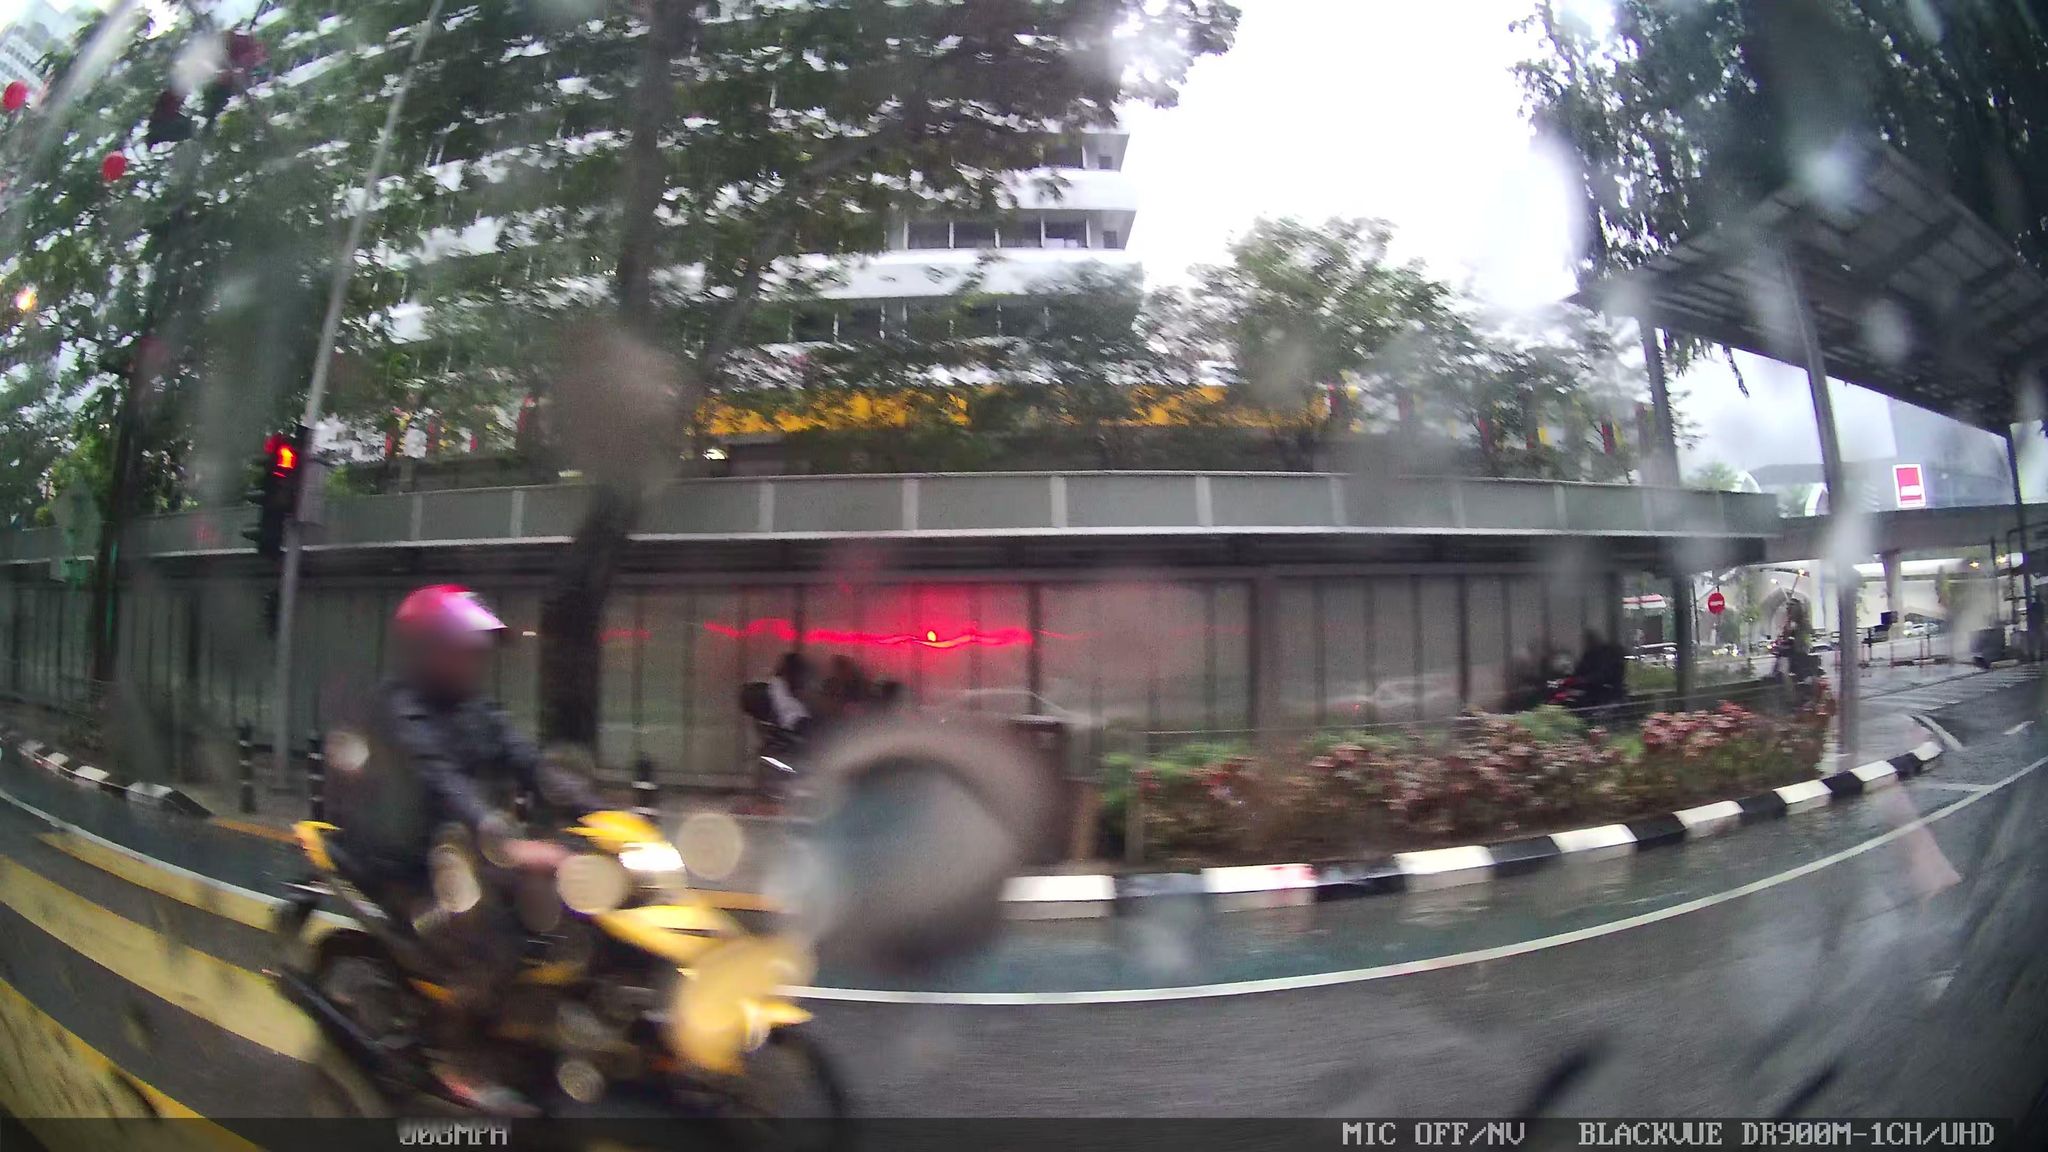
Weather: rainy
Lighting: day
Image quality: slightly poor
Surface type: driving surface
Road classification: footway
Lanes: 4
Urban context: urban centre
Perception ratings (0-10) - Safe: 2.53, Lively: 6.1, Beautiful: 8.65, Boring: 1.53, Depressing: 4.59, Wealthy: 4.29